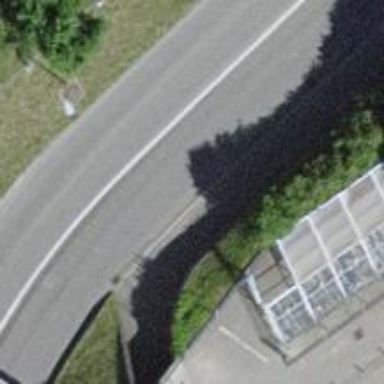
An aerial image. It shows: Cycleway.